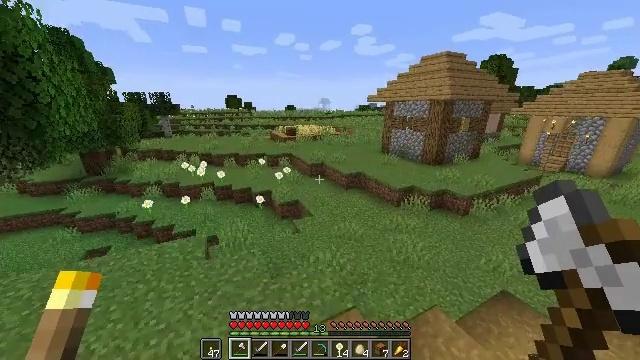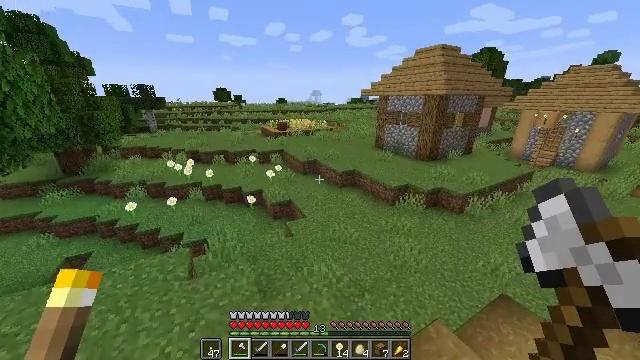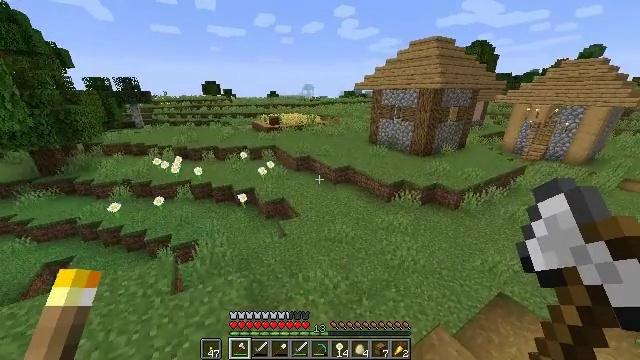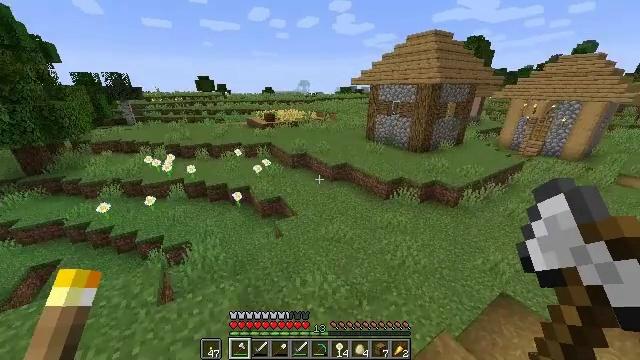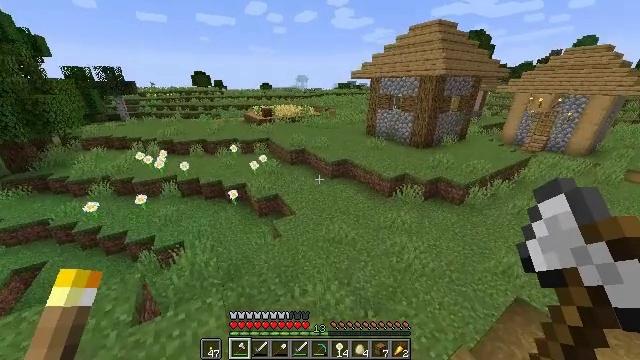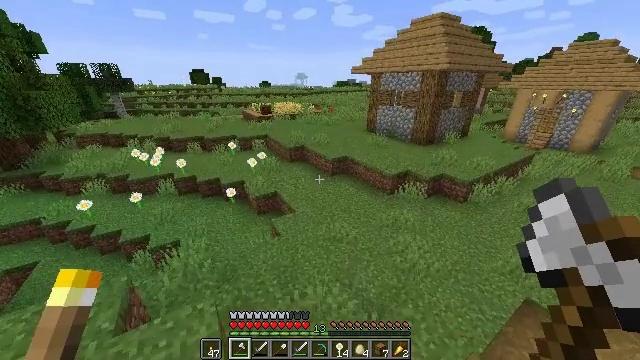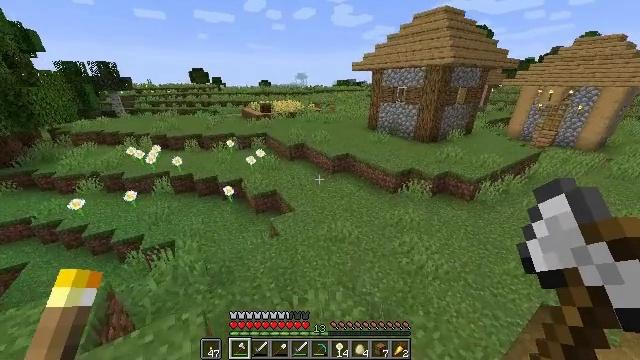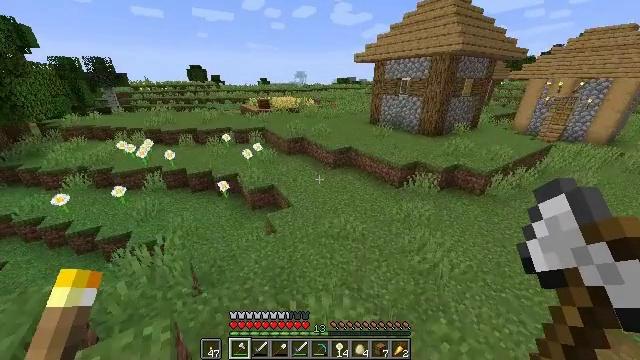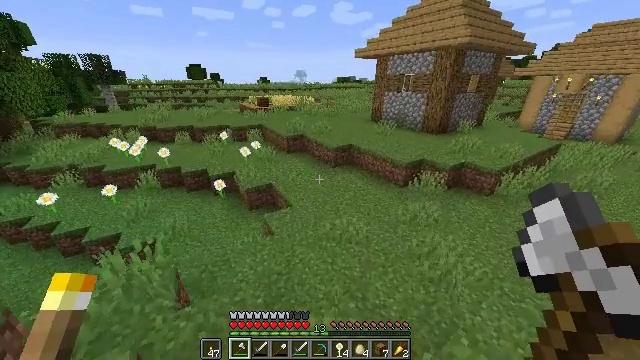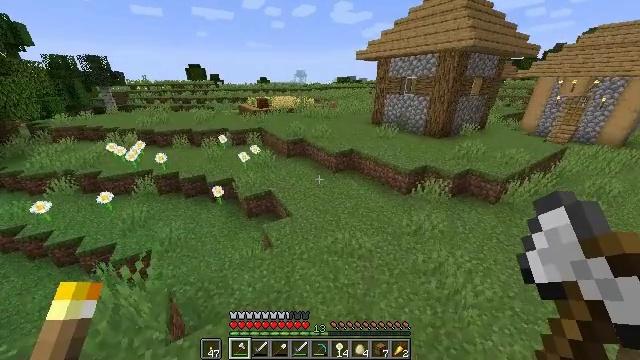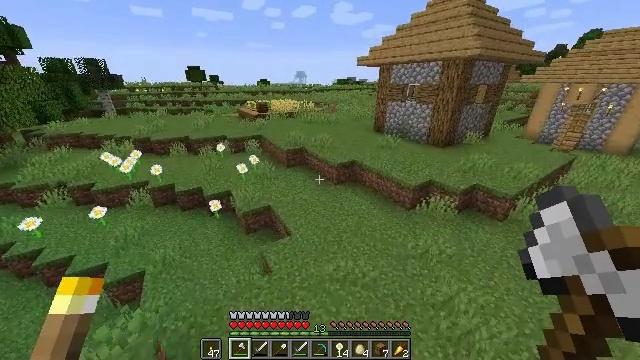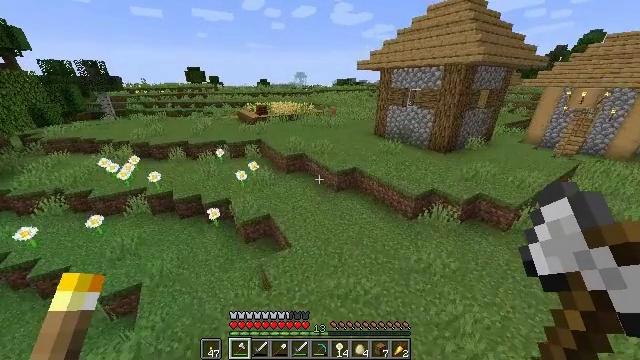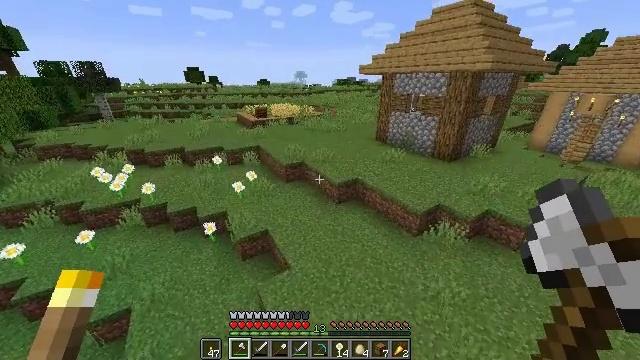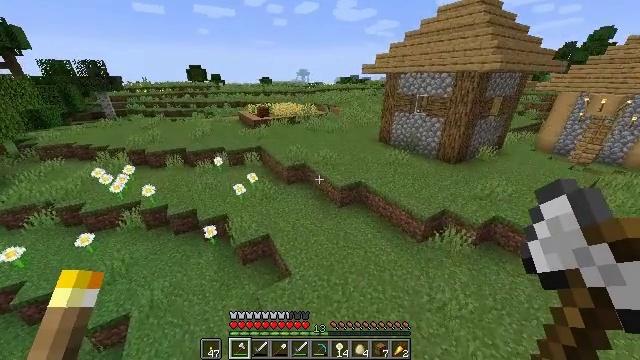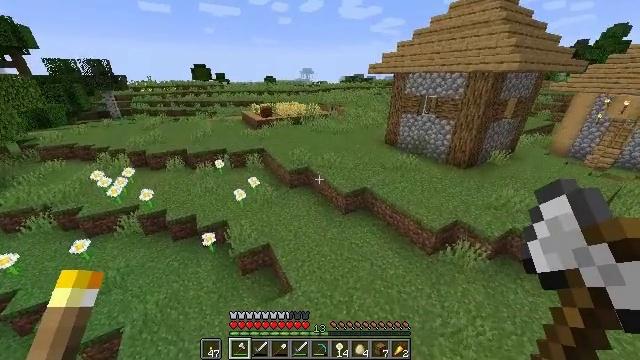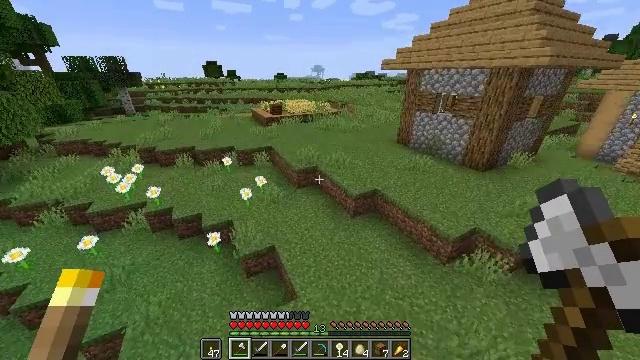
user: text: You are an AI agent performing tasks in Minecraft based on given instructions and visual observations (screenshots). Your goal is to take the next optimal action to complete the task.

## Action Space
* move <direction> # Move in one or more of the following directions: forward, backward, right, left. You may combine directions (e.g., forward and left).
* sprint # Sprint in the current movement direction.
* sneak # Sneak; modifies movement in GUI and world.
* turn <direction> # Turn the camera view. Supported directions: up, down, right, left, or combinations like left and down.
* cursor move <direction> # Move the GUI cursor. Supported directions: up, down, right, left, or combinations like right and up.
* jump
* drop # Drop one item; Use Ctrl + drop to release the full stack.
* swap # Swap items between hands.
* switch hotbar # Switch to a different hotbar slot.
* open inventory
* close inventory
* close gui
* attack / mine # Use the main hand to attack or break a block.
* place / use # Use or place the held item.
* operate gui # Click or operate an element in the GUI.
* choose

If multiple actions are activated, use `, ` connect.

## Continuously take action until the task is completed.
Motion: motion action
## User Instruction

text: Dig up carrots from the soil.
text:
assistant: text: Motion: move forward, turn right and down, jump
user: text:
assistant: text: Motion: move forward, turn right and down, jump
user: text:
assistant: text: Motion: move forward, turn right, jump
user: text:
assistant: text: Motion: move forward, jump
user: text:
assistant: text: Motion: move forward, jump
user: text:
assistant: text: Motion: move forward, jump
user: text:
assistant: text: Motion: move forward, jump
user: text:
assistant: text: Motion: move forward, sprint, jump
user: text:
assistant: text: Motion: move forward, sprint, jump
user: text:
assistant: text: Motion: move forward, sprint, jump
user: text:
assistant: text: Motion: move forward, sprint, jump
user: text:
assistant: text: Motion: move forward, jump
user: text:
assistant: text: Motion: move forward, jump
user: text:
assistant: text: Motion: move forward, turn left, jump
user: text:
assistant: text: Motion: move forward, turn left, jump
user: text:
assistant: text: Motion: move forward, turn left, jump
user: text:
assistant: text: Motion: move forward, turn left, jump
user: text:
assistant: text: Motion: move forward, turn left, jump
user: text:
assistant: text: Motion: move forward, turn left, jump
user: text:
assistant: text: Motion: move forward, sprint, jump
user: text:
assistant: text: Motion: move forward, sprint, jump
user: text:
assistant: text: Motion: move forward, sprint, jump
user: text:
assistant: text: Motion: move forward, sprint, jump
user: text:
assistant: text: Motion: move forward, sprint, jump
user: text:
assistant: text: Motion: move forward, sprint, jump
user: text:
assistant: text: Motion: move forward, jump
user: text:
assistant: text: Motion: move forward, jump
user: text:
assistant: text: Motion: move forward, jump
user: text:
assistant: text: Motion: move forward, jump
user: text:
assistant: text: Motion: move forward, jump